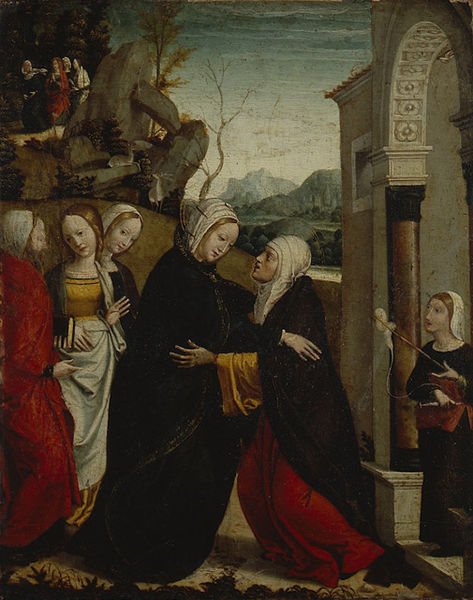
Titel: Heimsuchung Mariae
Künstler: Piemontesischer Meister
Standort: Karlsruhe
Institution: Staatliche Kunsthalle Karlsruhe
Schlagwörter: baum, berg, blau, dunkel, felsen, gemälde, gruppe, himmel, laub, mann, umhang, wasser, weiß, bäume, fluss, frauen, gelb, grün, landschaft, menschen, mädchen, stadt, abend, blume, braun, damen, frau, hintergrund, kleid, kleider, kopfbedeckungen, köpfe, marmor, männer, nacht, schwarz, säule, säulen, dach, gebäude, gras, haus, rot, schleier, tuch, weg, wolke, gespräch, haube, leute, malerei, bart, blond, gesichter, arm, bibel, dienerin, falten, johannes, stein, steine, trauer, hände, öl, ast, erde, gräser, hügel, kalt, pfad, gewand, gold, mantel, tücher, gewänder, kind, mutter, personen, renaissance, schön, kinder, stock, schürze, magd, umarmung, bogen, stab, laufen, berge, fels, gebirge, kahl, winter, rundbogen, gefolge, weiber, handarbeit, kopftuch, stricken, wolle, durchgang, granit, schwanger, tor, kelid, bögen, umarmen, eingang, buch, kloster, torbogen, abschied, wandern, jungfrau, hauben, besuch, pforte, hintergund, jesus, christlich, leiden, stützend, begegnung, kopftücher, begrüssung, sfumato, gelehrter, elisabeth, heilige, empfangen, neugier, sechs, maria, madonna, magdalena, mutter gottes, gruß, rosetten, anna, heimsuchung, anmutig, spindel, spinnen, spinnrad, spinnerin, fraune, trösten, mägde, umhand, begrüssen, gottesmutter, leite, schwangerschaft, selbdritt, menchen, unsere liebe frau, heilige maria, renaisance, roggen, haupe, spinnroggen, madonna mit dem kind, spinnrocken, stützt, begrüßeung, rfrauen, schö, iitalien, dockenbogen, sinnroggen, keuch, grüpn#, gottesgebärerin, maria von nazaret, curry, renaissancereligiös